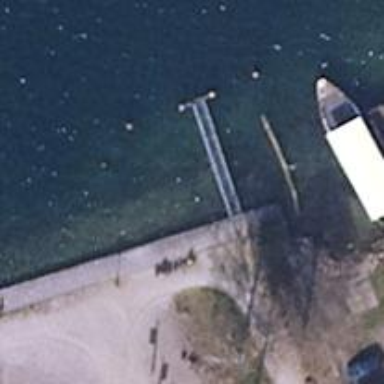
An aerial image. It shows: Man-made pier.